Interaction volume radius: 10 \u00c5
Interaction volume height: 25 \u00c5
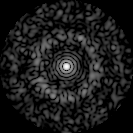
Disorder parameter: 0.8353